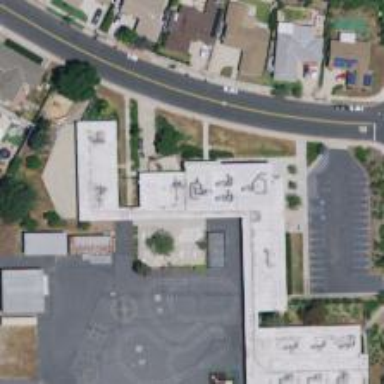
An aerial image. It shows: Educational building.